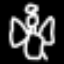
Label: angel